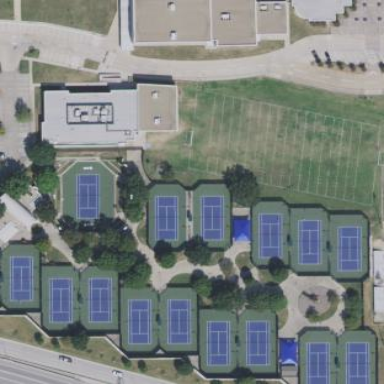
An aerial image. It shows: Sports centre dedicated to tennis.